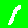
Digit: 1